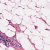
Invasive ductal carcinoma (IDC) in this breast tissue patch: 0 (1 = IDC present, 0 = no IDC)